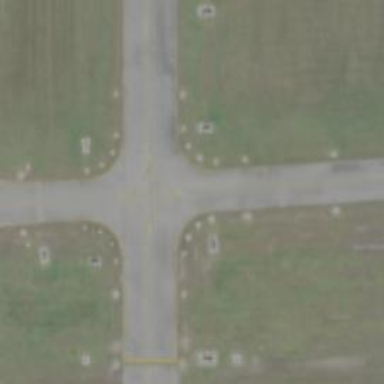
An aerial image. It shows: View of taxiway at the airport.